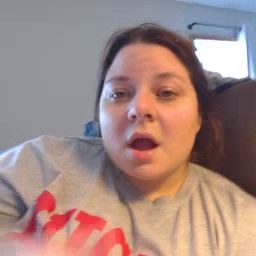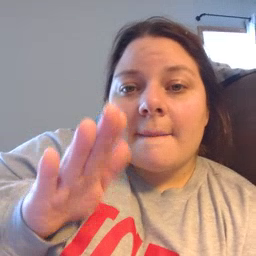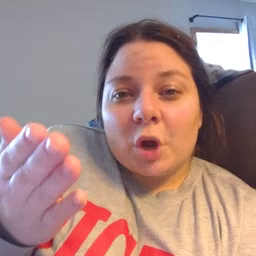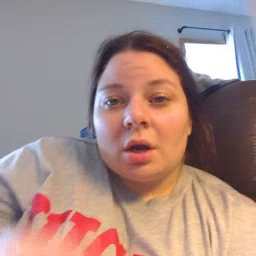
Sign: book